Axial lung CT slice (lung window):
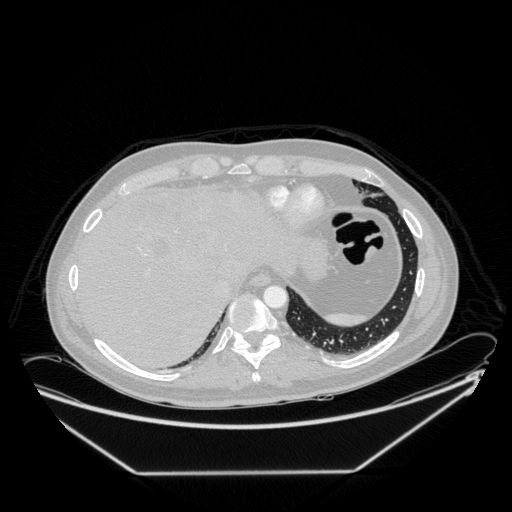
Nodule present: no